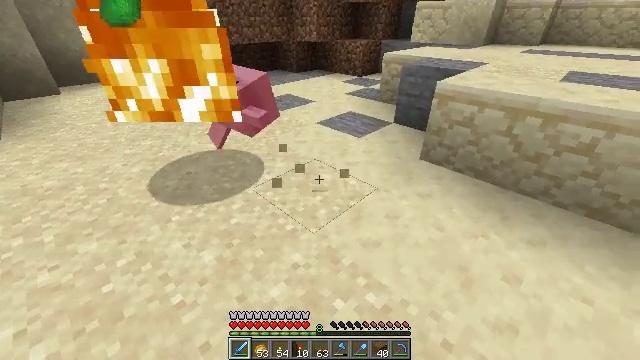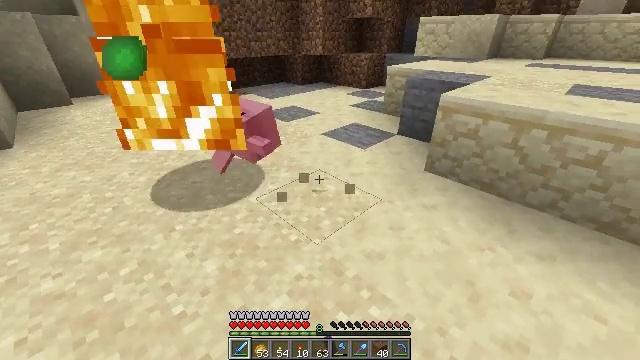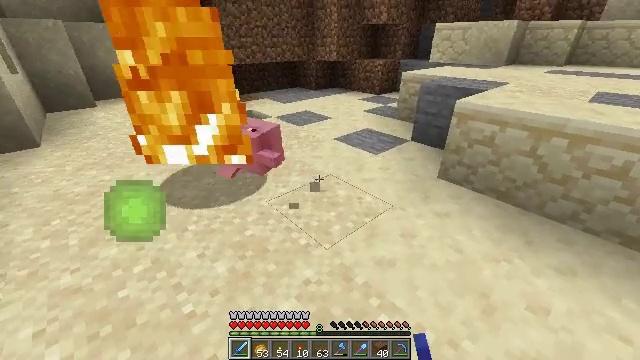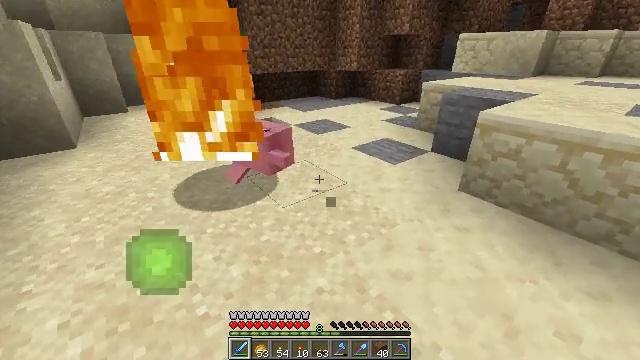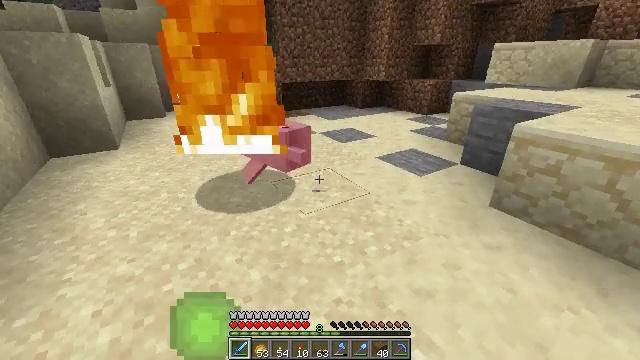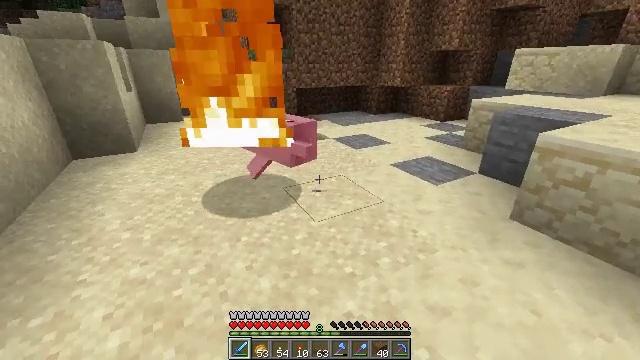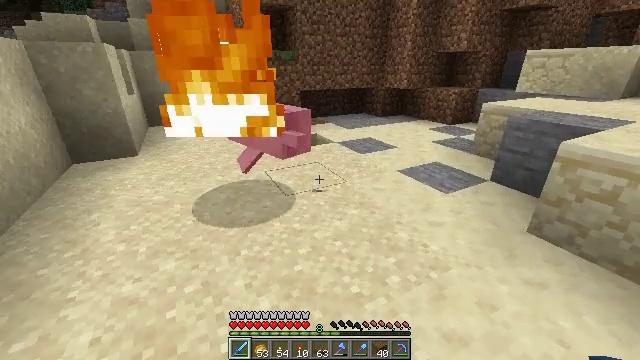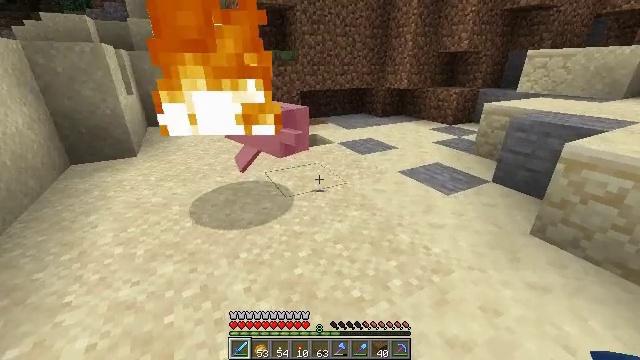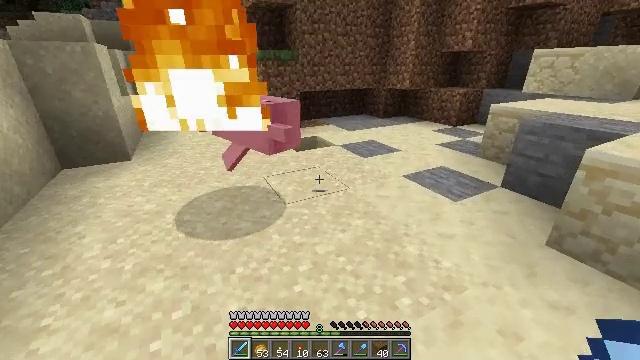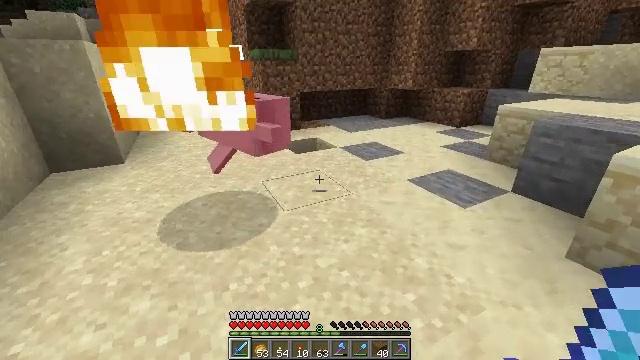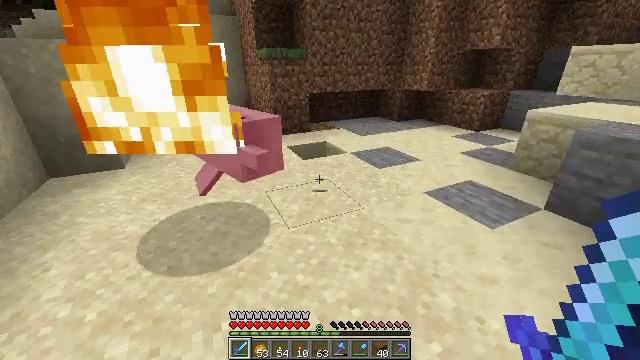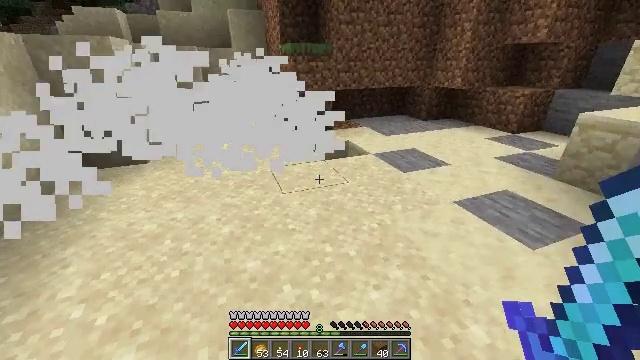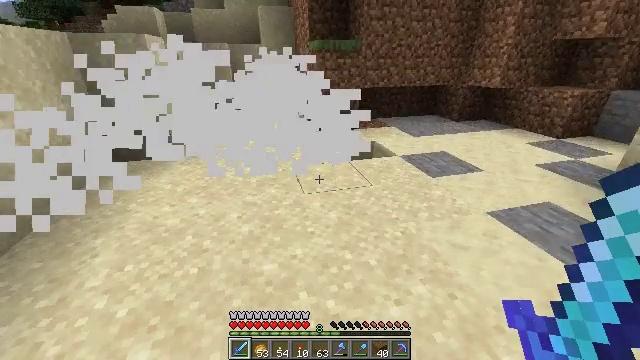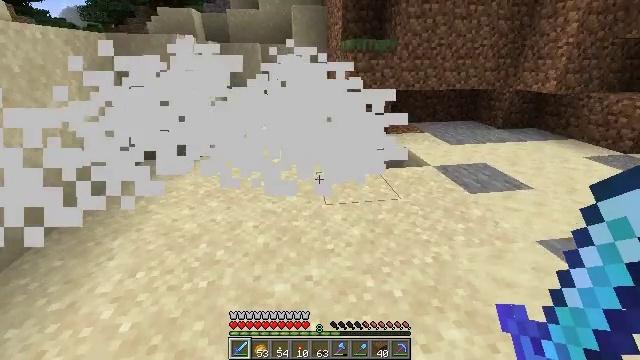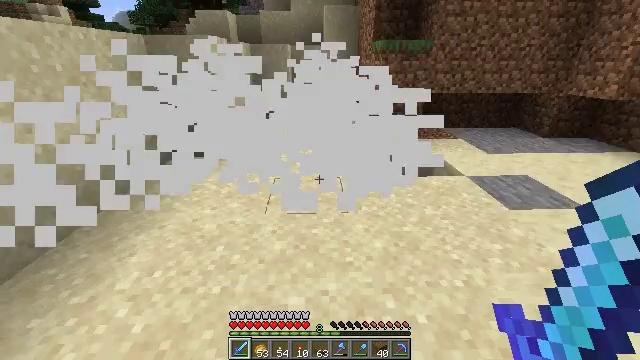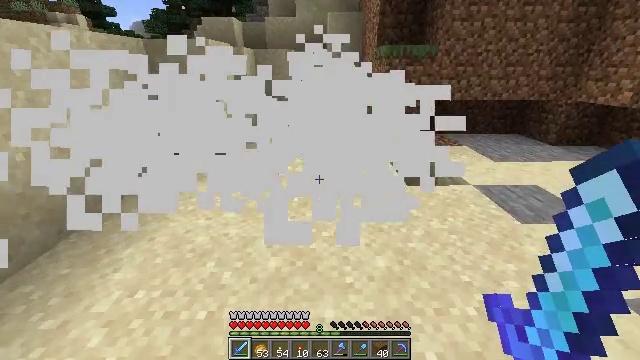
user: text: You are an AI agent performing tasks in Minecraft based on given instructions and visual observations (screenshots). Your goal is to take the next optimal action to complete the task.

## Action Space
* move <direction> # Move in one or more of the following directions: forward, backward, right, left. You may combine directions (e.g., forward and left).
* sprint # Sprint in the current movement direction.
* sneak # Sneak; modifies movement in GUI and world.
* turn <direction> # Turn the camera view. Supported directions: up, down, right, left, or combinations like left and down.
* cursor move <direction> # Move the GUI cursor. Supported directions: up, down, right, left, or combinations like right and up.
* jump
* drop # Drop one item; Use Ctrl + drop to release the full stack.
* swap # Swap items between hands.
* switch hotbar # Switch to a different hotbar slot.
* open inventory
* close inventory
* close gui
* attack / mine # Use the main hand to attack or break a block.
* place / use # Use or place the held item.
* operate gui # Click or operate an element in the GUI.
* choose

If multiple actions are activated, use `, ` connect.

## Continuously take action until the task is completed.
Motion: motion action
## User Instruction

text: Mine the sugar cane near rivers.
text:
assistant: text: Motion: turn left and up
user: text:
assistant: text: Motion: turn left and up
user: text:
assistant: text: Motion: turn left and up
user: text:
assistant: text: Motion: turn left and up
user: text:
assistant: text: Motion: move forward, turn left and up
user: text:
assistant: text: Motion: move forward
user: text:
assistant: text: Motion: move forward
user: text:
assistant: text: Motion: move forward
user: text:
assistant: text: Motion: move forward
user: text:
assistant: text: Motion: move forward, turn left
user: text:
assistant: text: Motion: move forward, turn left
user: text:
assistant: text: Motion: move forward, turn left
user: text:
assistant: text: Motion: move forward, turn left
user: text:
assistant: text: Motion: move forward, sprint, turn left
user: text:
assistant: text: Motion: move forward, sprint, turn left
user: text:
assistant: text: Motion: move forward, sprint
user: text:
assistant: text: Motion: move forward, sprint
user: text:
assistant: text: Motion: move forward, turn left
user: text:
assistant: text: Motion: move forward, sprint
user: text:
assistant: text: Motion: move forward, sprint
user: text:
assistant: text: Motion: move forward, sprint
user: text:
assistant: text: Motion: move forward, sprint
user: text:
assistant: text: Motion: move forward, turn left and up
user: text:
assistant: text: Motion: move forward, turn left and up
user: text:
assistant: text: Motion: move forward, sprint, turn up
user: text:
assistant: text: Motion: move forward, sprint
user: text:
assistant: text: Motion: move forward, sprint
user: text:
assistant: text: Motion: move forward, sprint, turn left
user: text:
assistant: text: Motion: move forward, turn left and up
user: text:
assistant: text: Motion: move forward, turn left